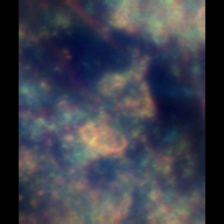
Taxon: Unknown_detritus
Group: Unknown